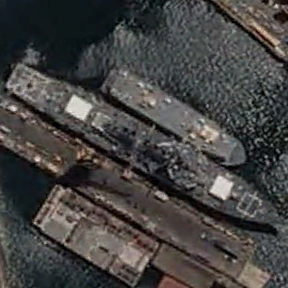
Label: destroyer